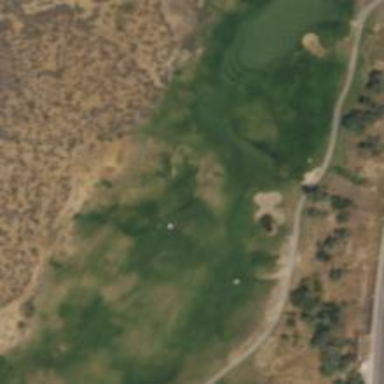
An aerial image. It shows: Golf hole.